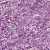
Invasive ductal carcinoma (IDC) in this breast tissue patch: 1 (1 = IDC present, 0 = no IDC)